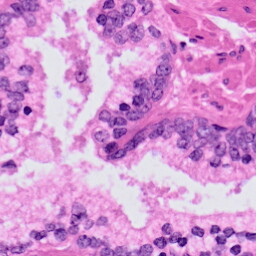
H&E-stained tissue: Prostate